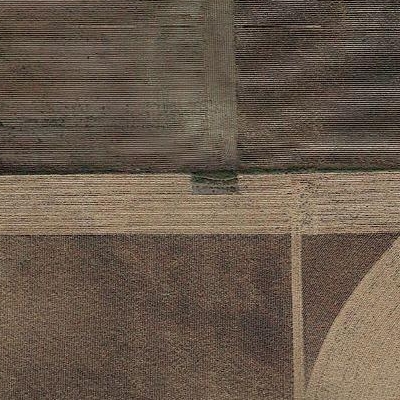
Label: bField